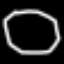
Label: octagon